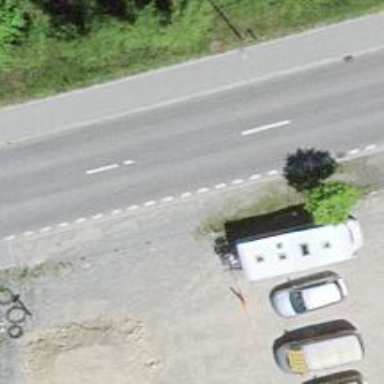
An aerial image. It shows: Charging station.